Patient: sex M, age 64
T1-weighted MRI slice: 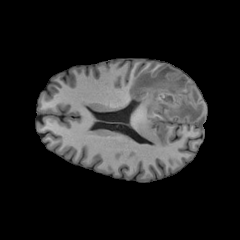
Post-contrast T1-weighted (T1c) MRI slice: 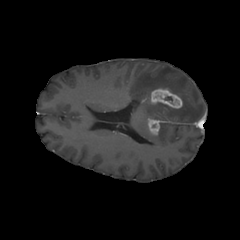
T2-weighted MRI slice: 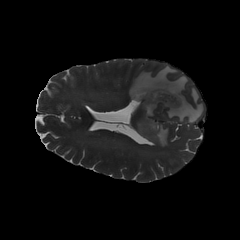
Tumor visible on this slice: yes
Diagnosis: Glioblastoma, IDH-wildtype
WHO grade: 4